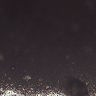
Metastatic tissue present: no